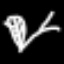
Label: leaf